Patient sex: M
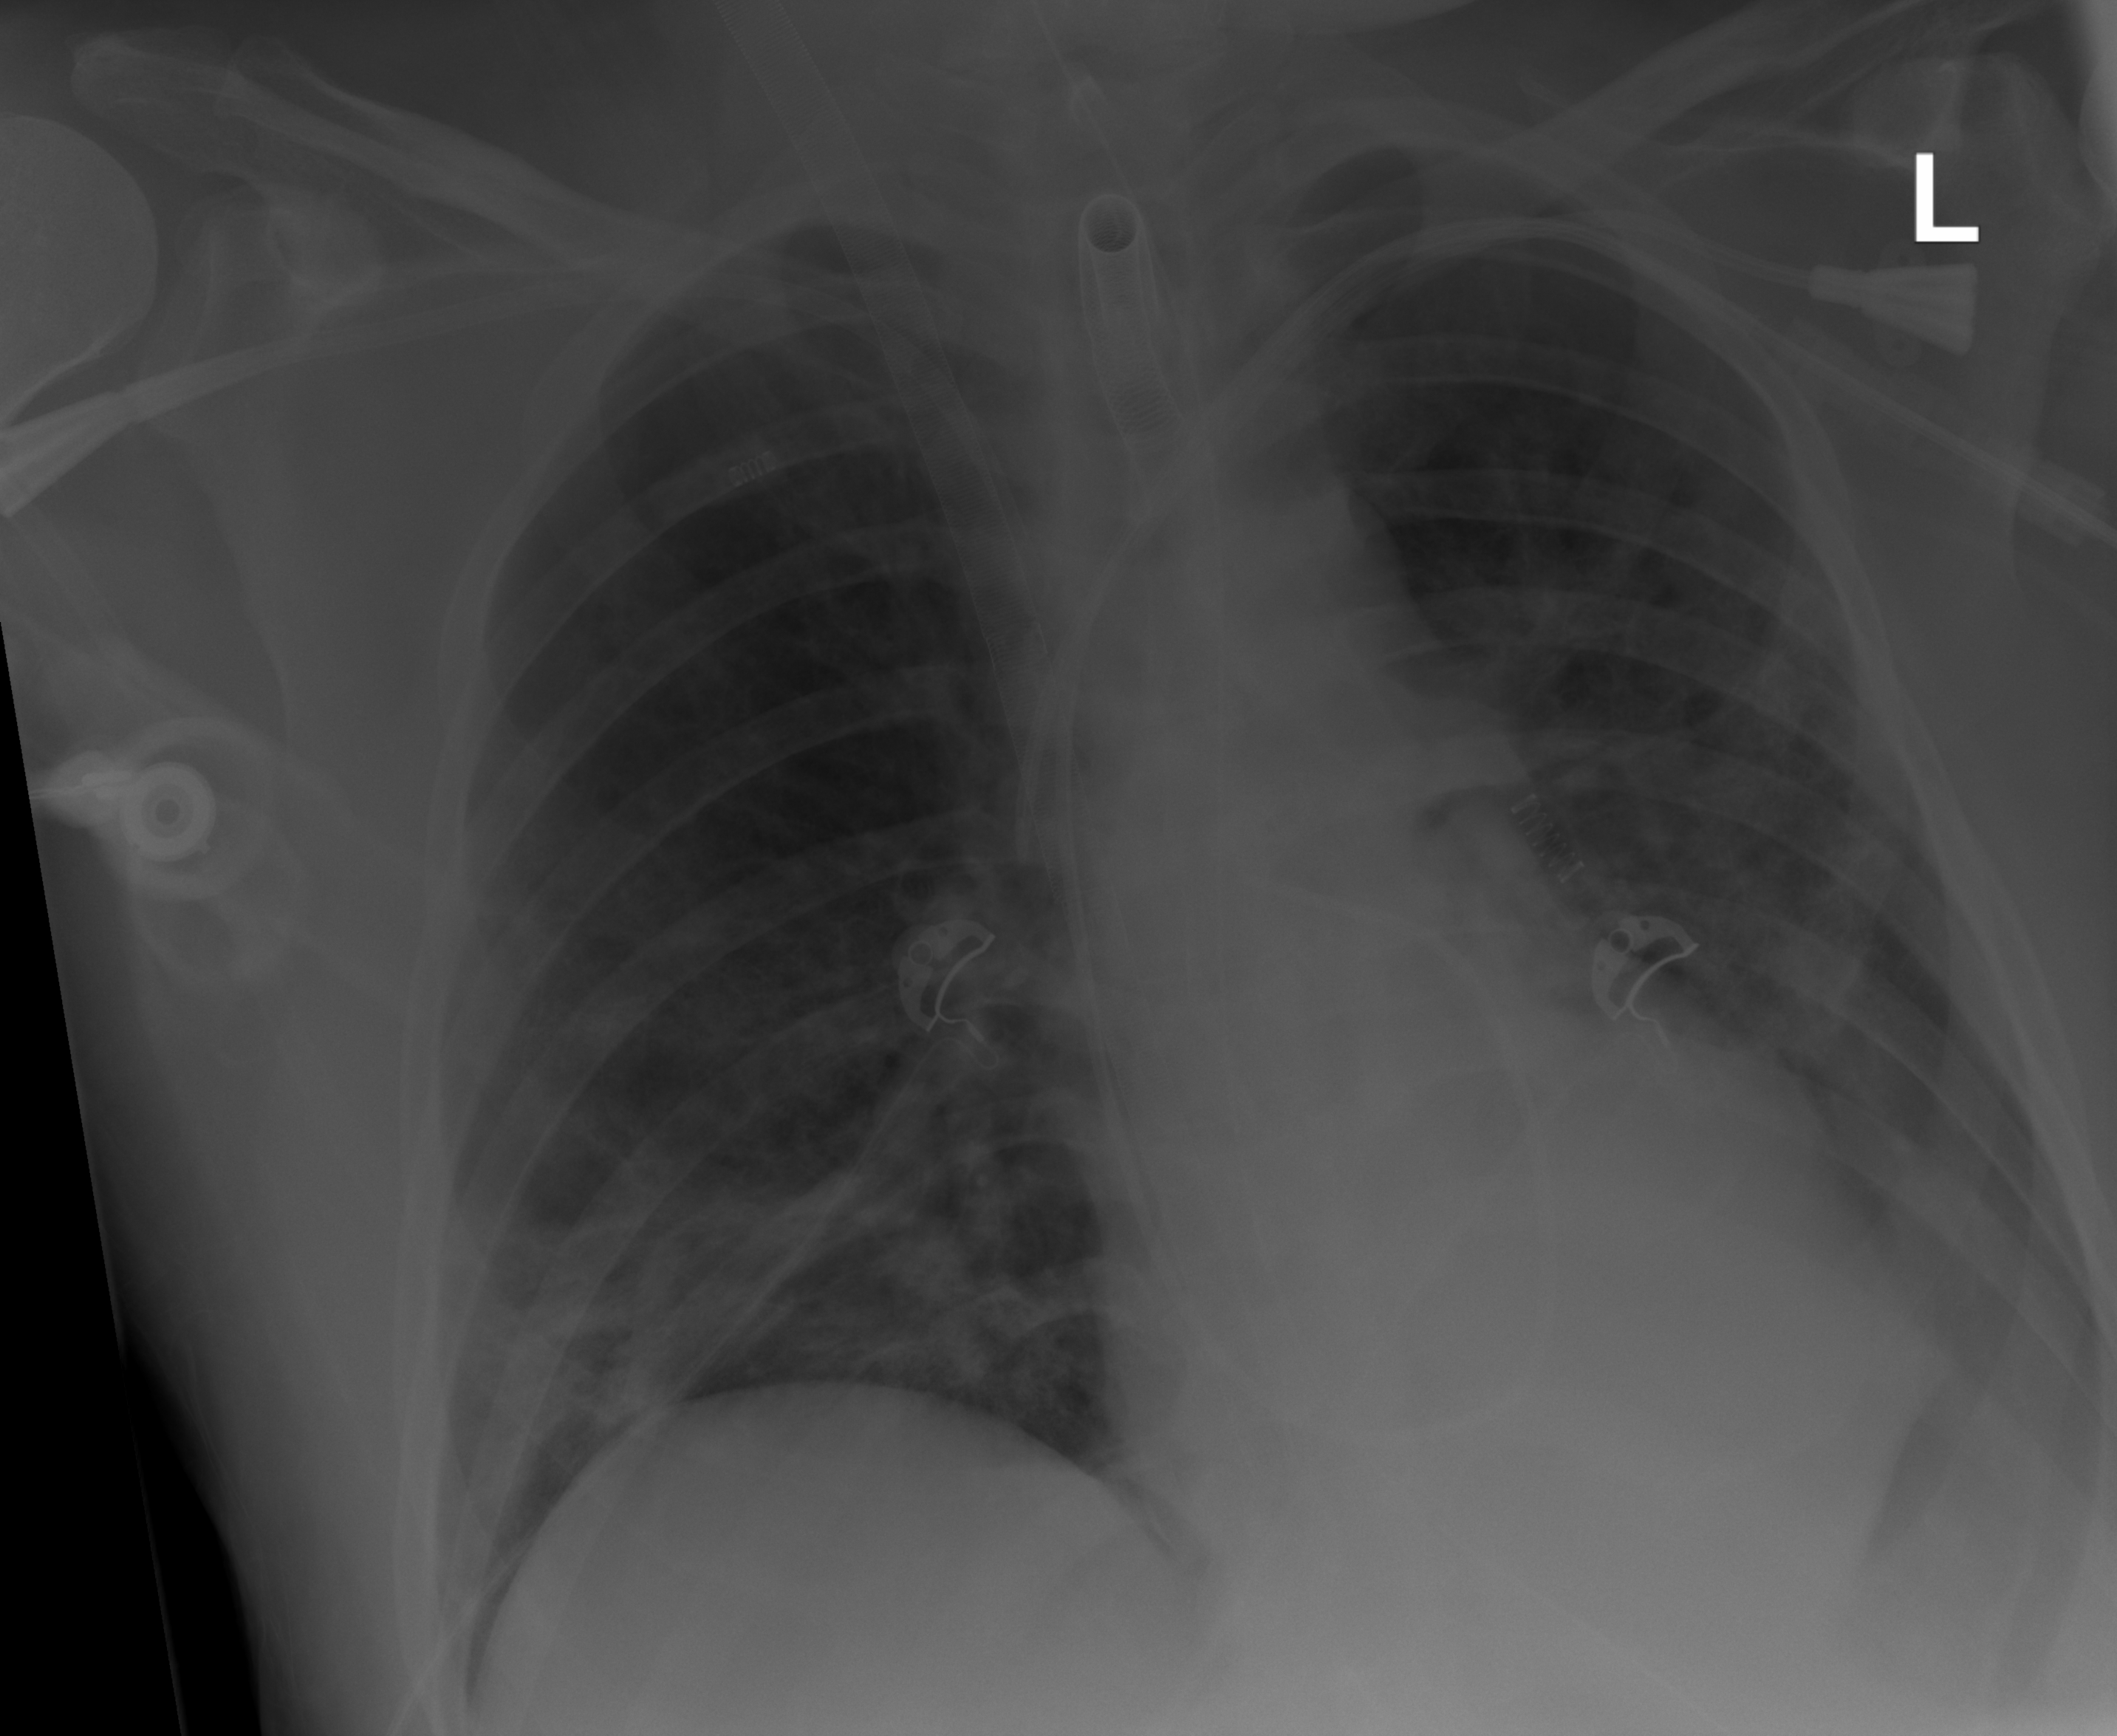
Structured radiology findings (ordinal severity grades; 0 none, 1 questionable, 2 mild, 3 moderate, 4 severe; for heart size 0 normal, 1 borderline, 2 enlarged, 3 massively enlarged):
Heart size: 0
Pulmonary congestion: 0
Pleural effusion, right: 0
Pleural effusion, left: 0
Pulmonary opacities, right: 2
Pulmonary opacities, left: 2
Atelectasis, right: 2
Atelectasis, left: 2